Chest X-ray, AP view. Patient: 32 years old, sex F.
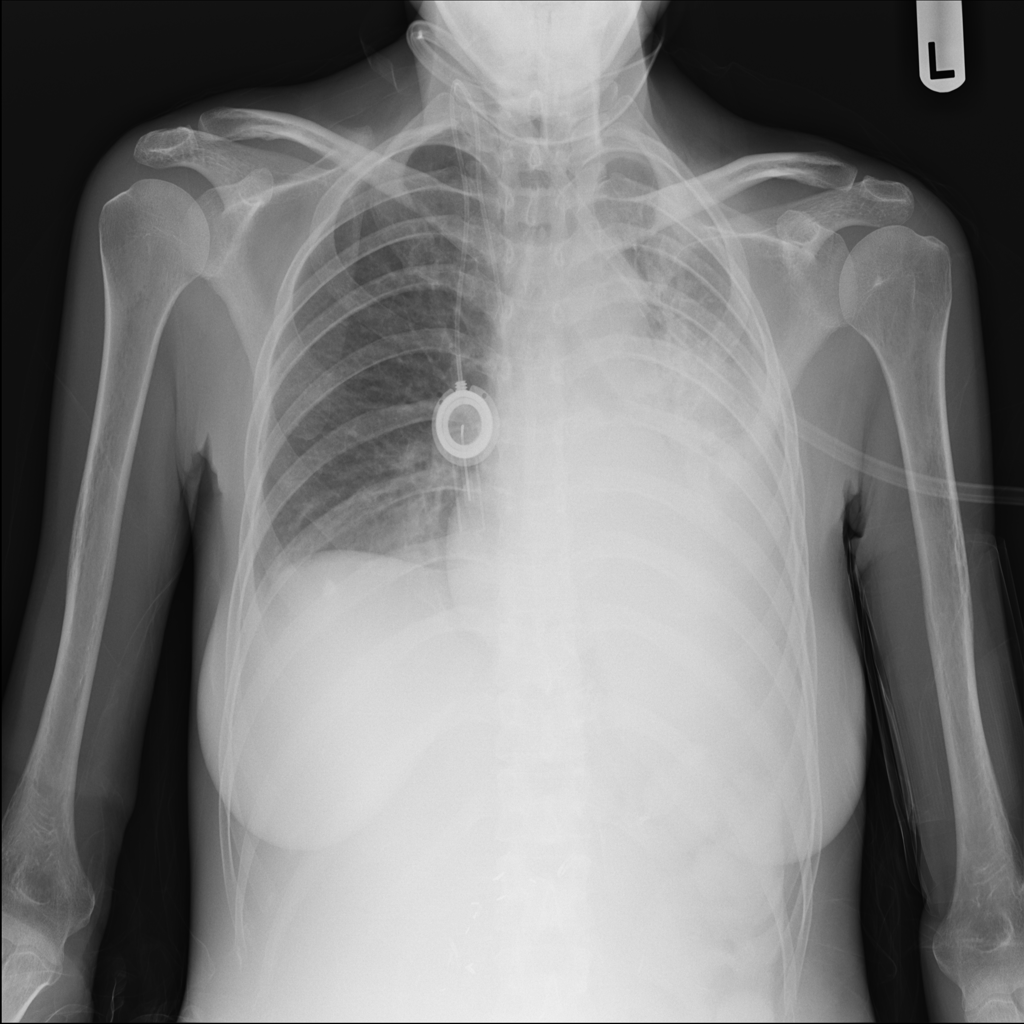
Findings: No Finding